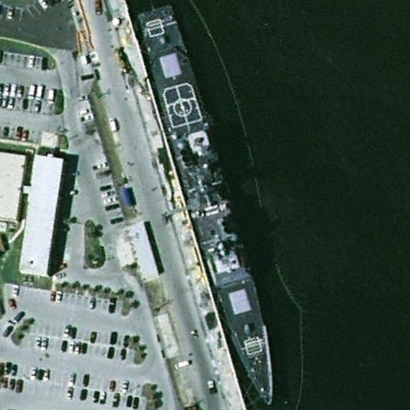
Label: cruiser